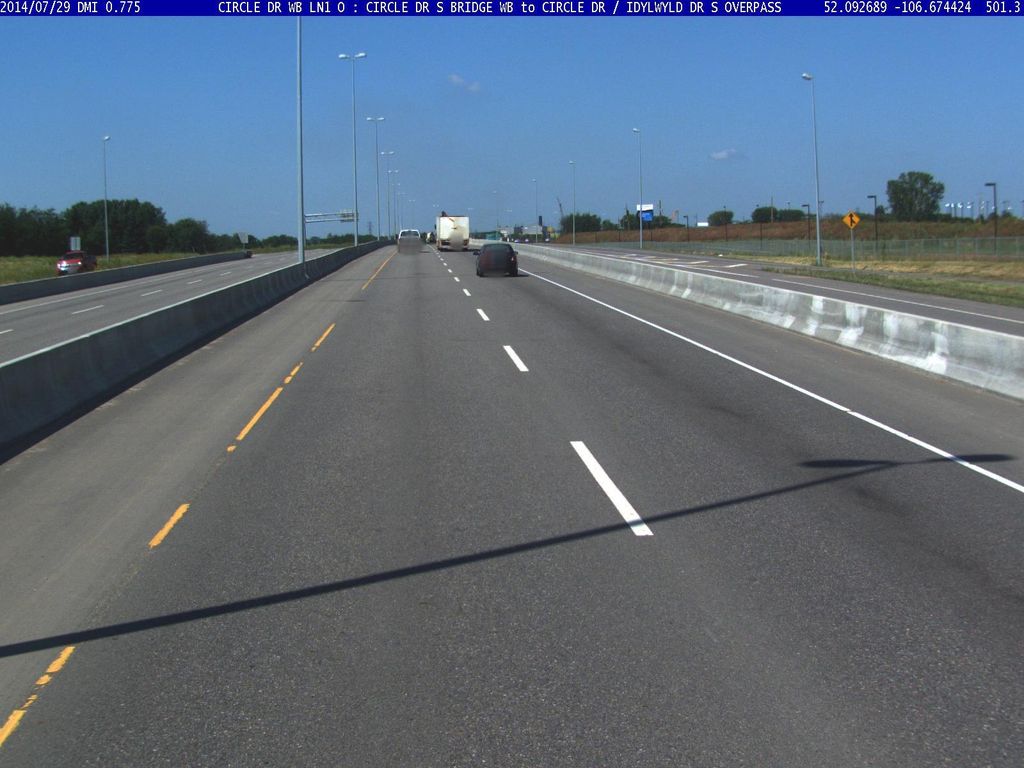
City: saskatoon